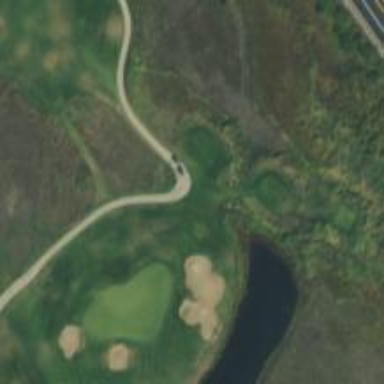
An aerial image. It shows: Well-maintained path used as golf cart path. The tracktype is grade1.